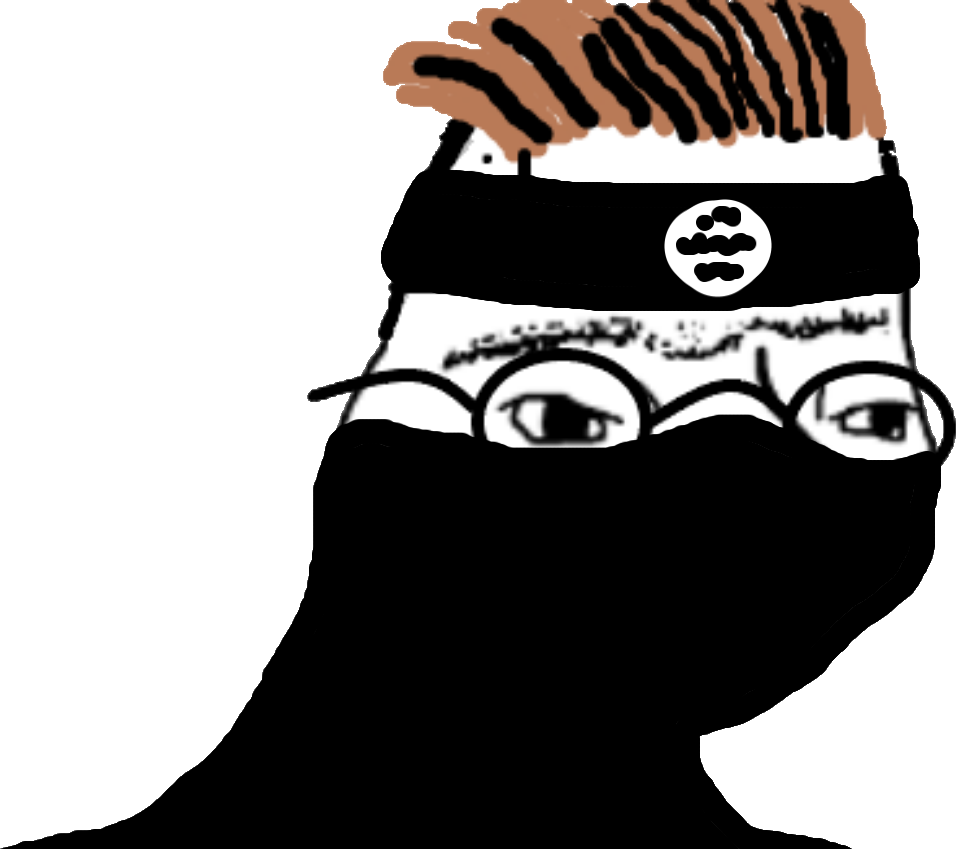
Label: 5_Zoomer